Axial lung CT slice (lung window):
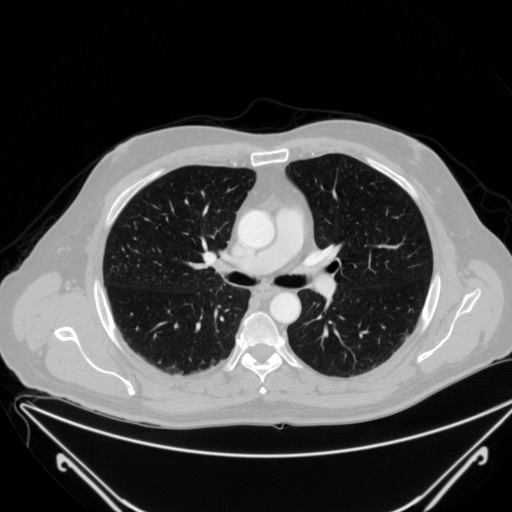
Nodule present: no